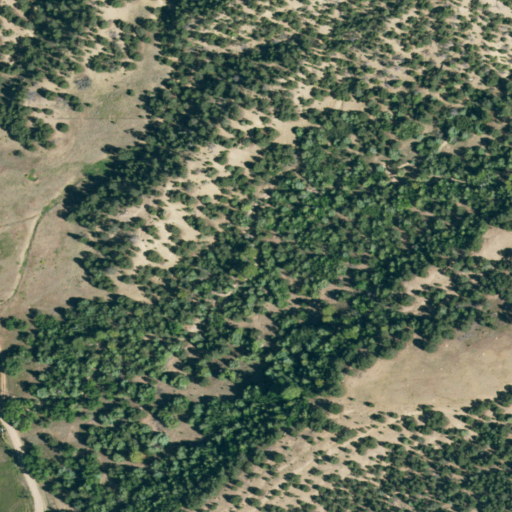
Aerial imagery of valley in Colorado named Dry Creek Canyon containing evergreen forest, shrub, deciduous forest, and grassland